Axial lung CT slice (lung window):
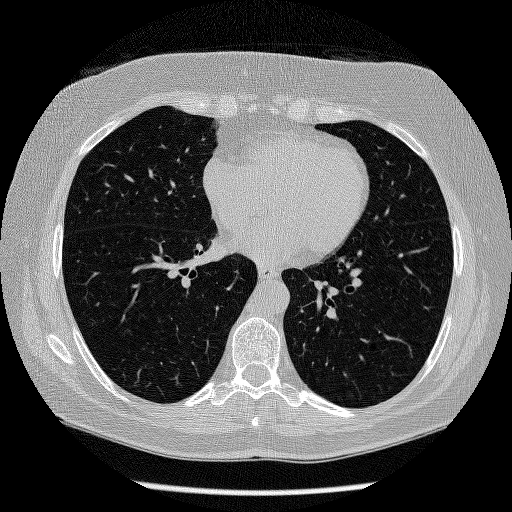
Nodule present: no